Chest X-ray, PA view. Patient: 31 years old, sex M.
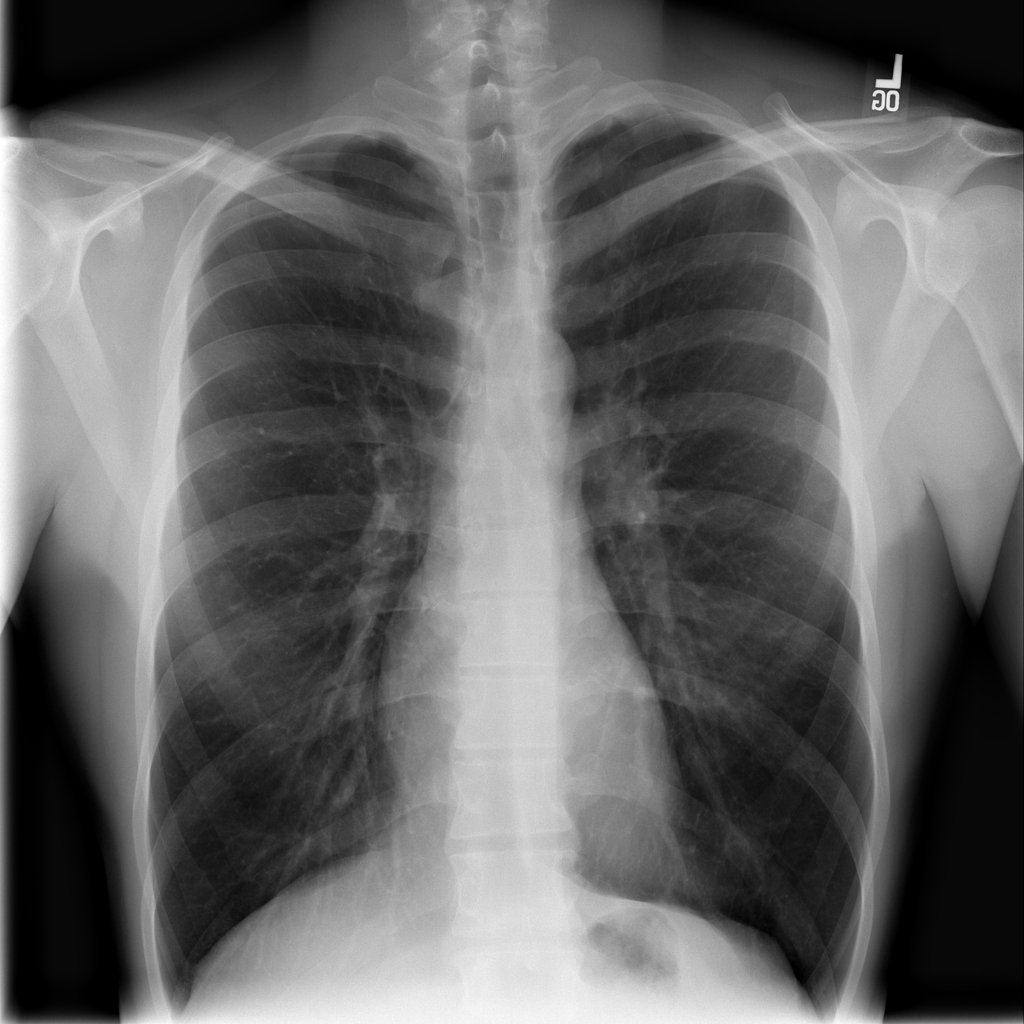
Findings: No Finding